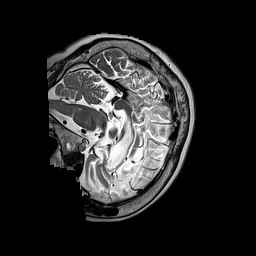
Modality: T2w
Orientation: sagittal
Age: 65
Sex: female
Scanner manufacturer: siemens
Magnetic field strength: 3 T
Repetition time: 3.2 s
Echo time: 0.212 s